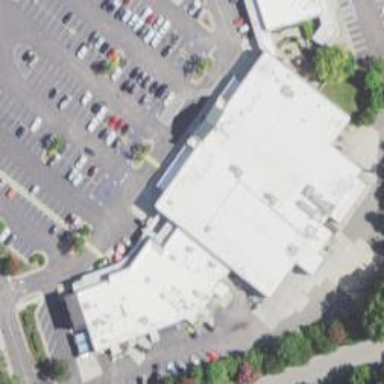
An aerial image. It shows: Veterinary facility.